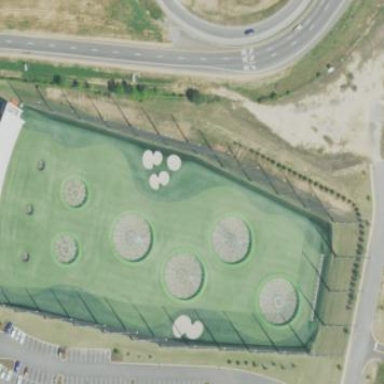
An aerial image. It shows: Golf sports centre.